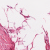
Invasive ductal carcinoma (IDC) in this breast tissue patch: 0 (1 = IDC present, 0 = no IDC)